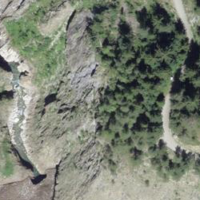
EUNIS habitat code: 50
Species observed at this site:
Sedum album
Echium vulgare
Lactuca perennis
Volucella pellucens